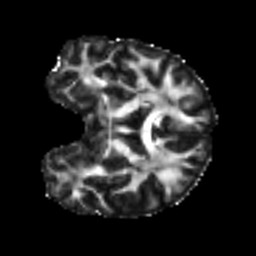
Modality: FA
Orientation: coronal
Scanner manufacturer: siemens
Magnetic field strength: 3 T
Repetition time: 4 s
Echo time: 0.0594 s